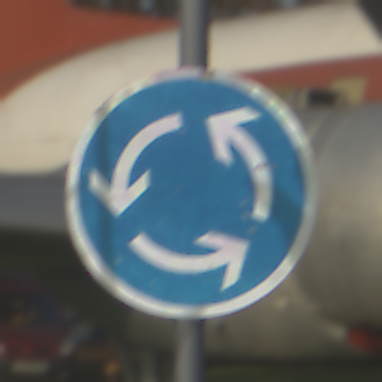
Verkehrszeichen: Kreisverkehr
Umgebung: Outdoor, Special
Tageszeit: SunriseSunset
Wetter: Clear
Licht: Natural
Jahreszeit: NotSpecified
Kontrast: MediumContrast